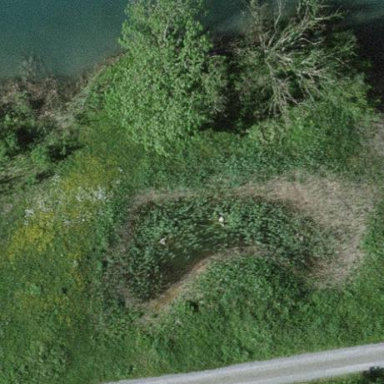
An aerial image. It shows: Peaceful pond surrounded by nature.